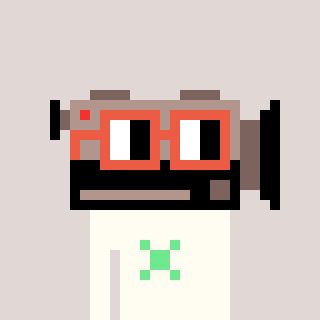
a pixel art character with square orange glasses, a camcorder-shaped head and a grayscale-colored body on a warm background